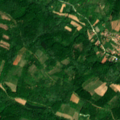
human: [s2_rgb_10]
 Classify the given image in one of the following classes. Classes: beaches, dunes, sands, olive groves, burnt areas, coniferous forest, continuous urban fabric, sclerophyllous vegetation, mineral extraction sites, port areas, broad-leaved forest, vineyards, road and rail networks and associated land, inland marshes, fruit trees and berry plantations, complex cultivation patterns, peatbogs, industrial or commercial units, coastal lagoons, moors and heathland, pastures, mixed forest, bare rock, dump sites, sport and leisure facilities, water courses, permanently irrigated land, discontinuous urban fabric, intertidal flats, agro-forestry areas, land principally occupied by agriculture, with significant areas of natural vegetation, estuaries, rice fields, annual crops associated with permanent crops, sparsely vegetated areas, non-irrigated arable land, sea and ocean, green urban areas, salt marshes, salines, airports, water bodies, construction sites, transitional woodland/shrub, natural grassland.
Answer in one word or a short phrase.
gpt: discontinuous urban fabric, complex cultivation patterns, land principally occupied by agriculture, with significant areas of natural vegetation, broad-leaved forest, transitional woodland/shrub